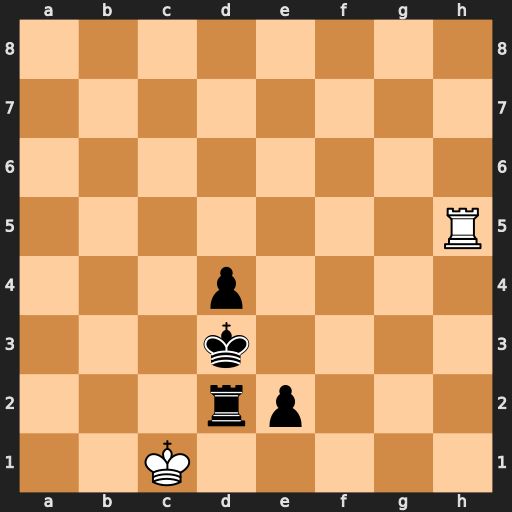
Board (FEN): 8/8/8/7R/3p4/3k4/3rp3/2K5
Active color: w
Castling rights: -
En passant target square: -
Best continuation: Rh3+ Ke4 Kxd2 e1=Q+ Kxe1